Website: apple
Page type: address-validator
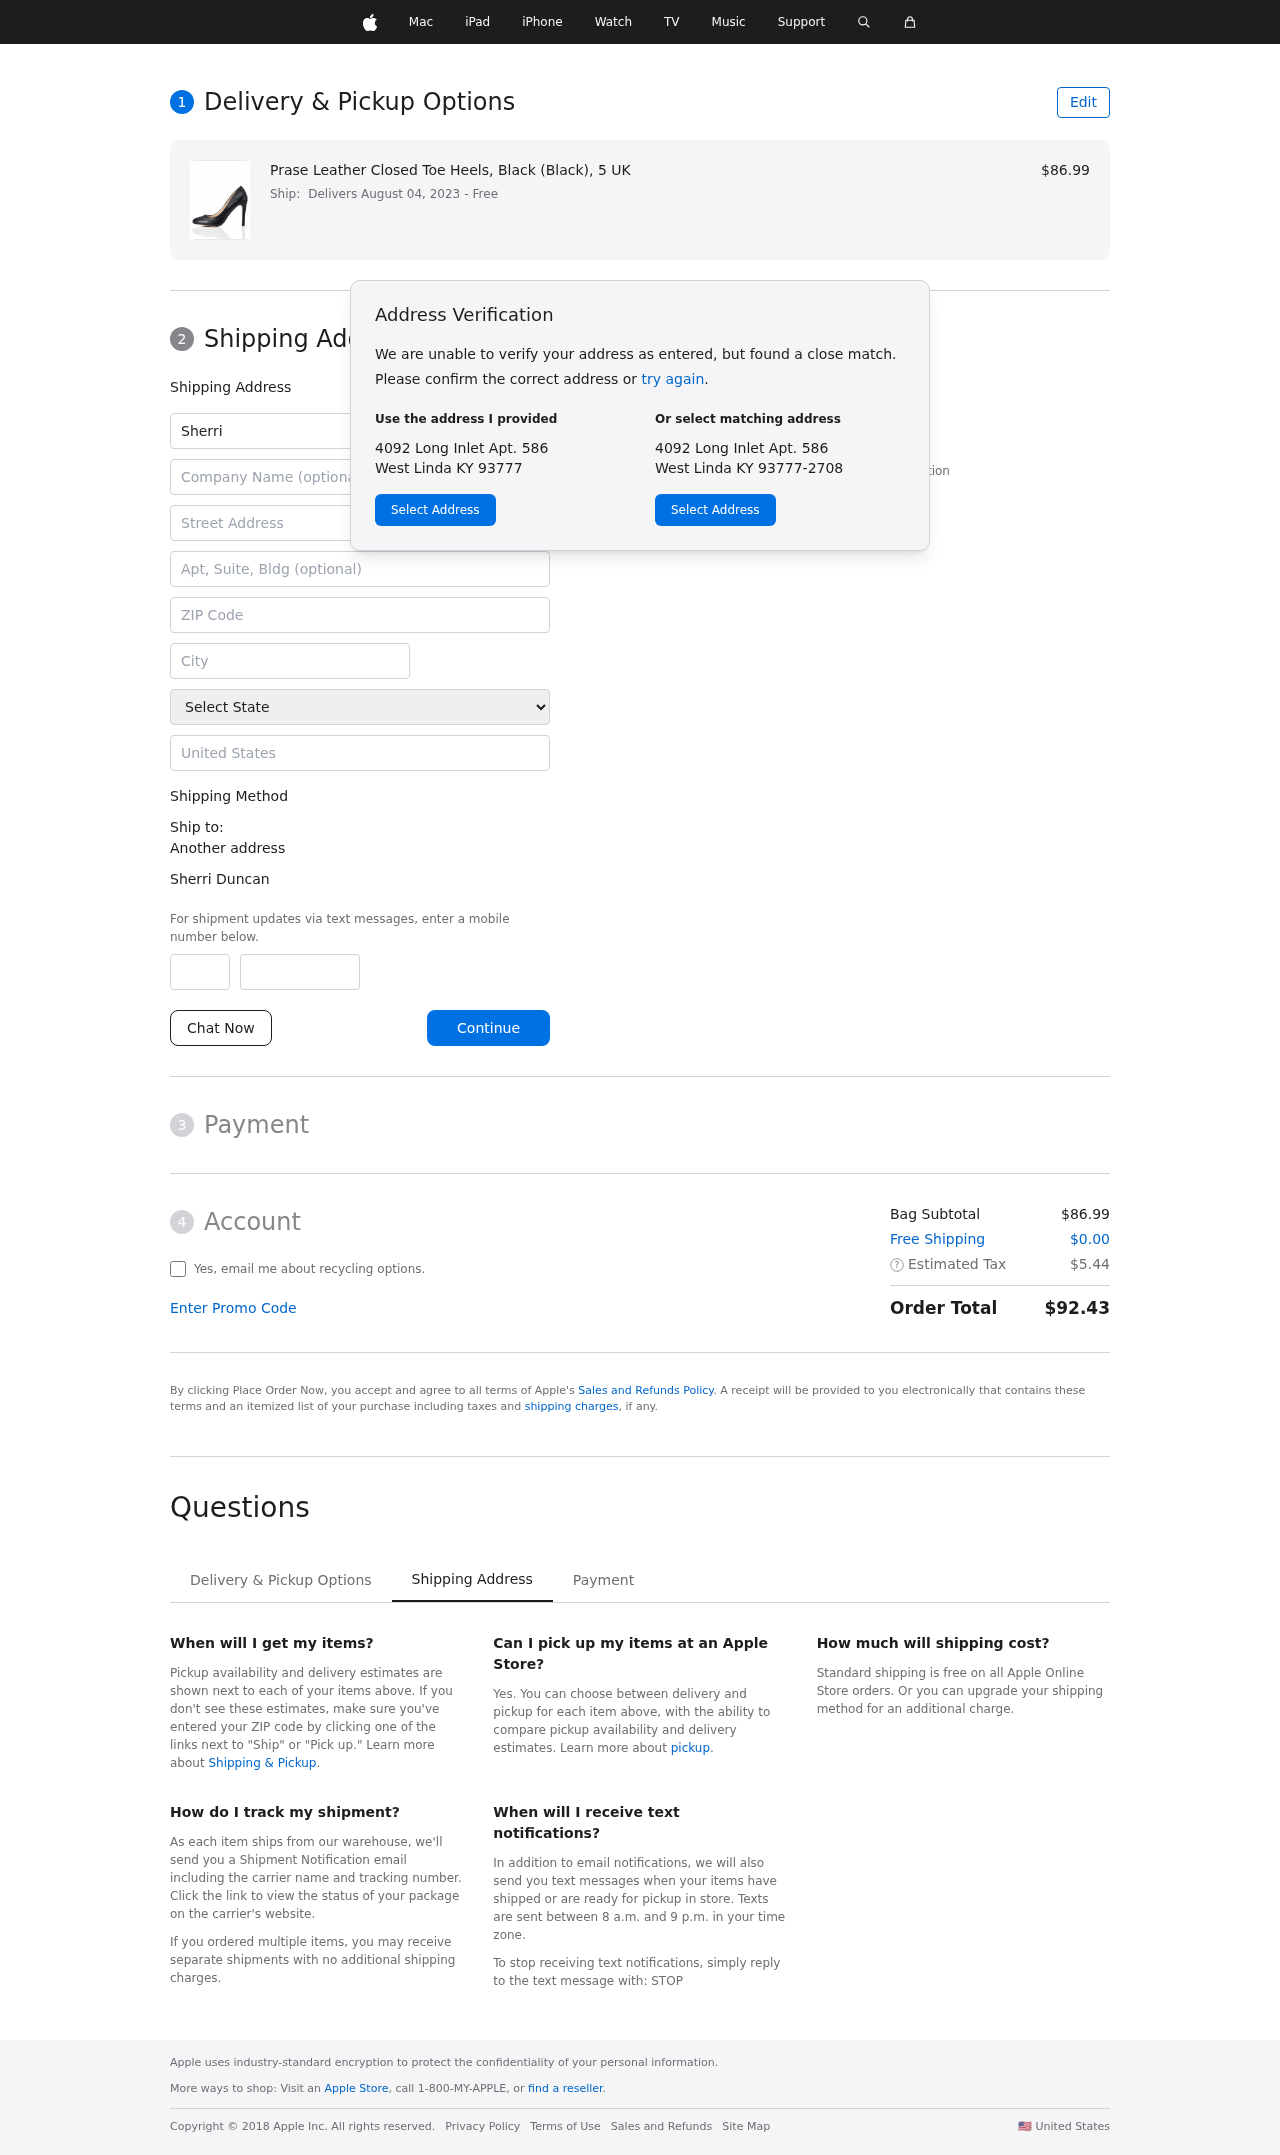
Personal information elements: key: PII_CITY
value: West Linda
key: PII_COUNTRY
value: United States
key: PII_FIRSTNAME
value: Sherri
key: PII_FULLNAME
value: Sherri Duncan
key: PII_LASTNAME
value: Duncan
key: PII_PHONE_AREA
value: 882
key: PII_PHONE_SUFFIX
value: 4055
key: PII_POSTCODE
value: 93777
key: PII_STATE
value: Kentucky
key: PII_STREET
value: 4092 Long Inlet Apt. 586
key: PII_STREET2
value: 54922 Timothy Inlet Suite 977
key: PII_CITY_STATE_ZIP
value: West Linda KY 93777
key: PII_STATE_ABBR
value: KY
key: PII_POSTCODE_FULL
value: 93777
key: PII_POSTCODE_NUMERIC
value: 93777
Product elements: key: PRODUCT1_NAME
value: Prase Leather Closed Toe Heels, Black (Black), 5 UK
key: PRODUCT1_PRICE
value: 86.99
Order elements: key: ORDER_DELIVERY_DATE
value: Delivers August 04, 2023
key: ORDER_SUBTOTAL
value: $86.99
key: ORDER_SHIPPING_COST
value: $0.00
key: ORDER_TAX
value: $5.44
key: ORDER_TOTAL
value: $92.43